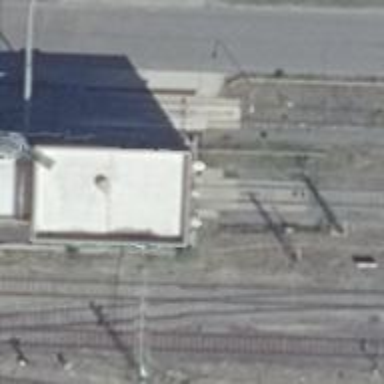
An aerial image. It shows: Railway yard with electrified rails and building passage tunnel.